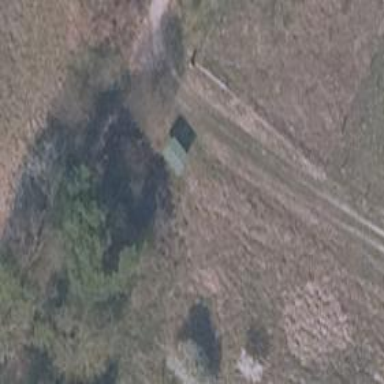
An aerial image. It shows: Picnic shelter provides comfortable rest area.